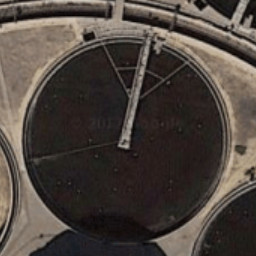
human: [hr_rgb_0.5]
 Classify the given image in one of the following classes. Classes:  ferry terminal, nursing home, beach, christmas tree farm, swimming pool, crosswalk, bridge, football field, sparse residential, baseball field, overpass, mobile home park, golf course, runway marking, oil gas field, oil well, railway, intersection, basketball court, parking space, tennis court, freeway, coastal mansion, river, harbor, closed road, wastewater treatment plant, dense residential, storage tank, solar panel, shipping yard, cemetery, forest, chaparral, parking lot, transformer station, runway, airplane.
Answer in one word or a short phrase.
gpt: wastewater treatment plant